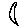
Label: moon